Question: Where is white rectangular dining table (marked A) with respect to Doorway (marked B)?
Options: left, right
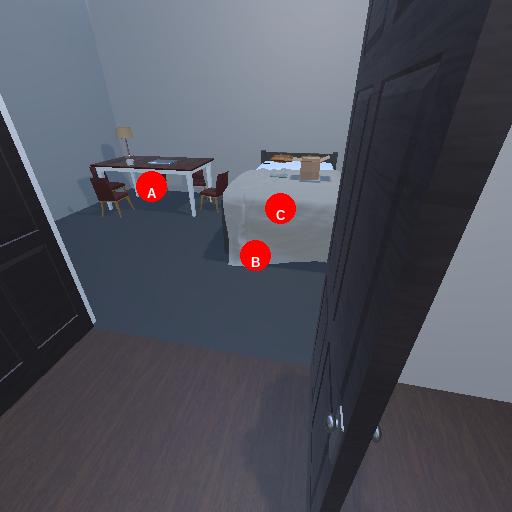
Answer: left